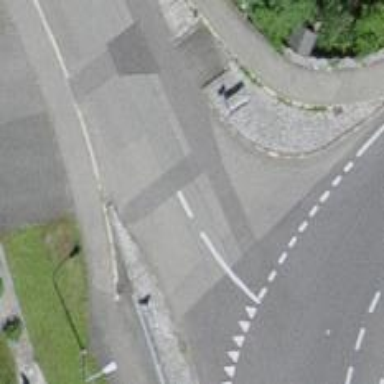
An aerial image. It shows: Residential road with asphalt surface. Both sides have sidewalks.